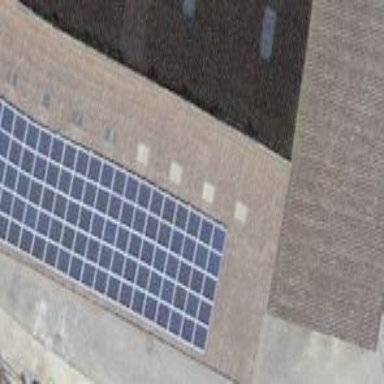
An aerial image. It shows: Solar photovoltaic panel generator.